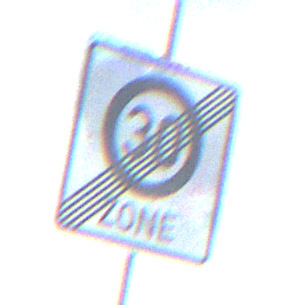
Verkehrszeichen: EndeZone30
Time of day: SunriseSunset
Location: Outdoor (Nature)
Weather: PartlyCloudy
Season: NotSpecified
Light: Natural